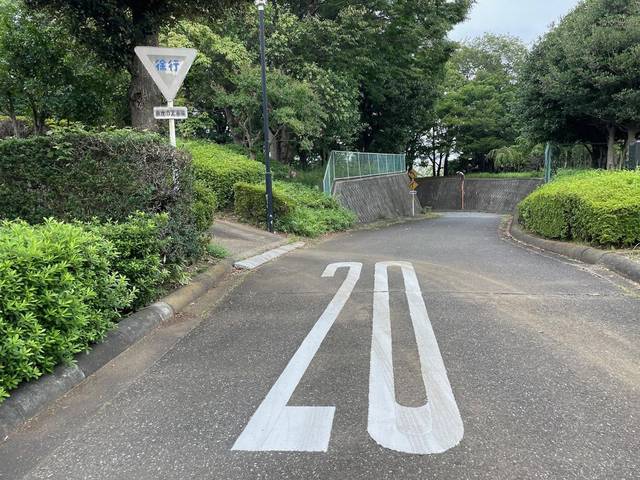
Region: Japan
Coordinates: 35.783, 139.581